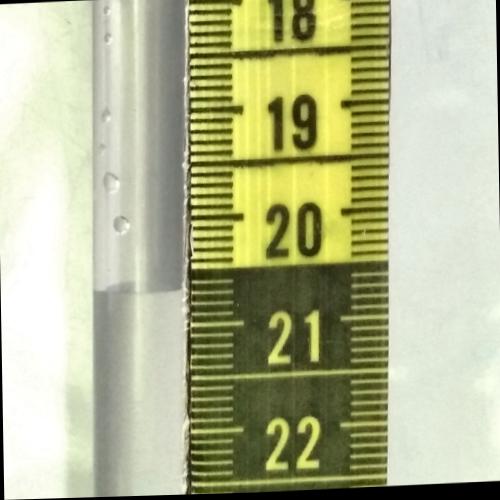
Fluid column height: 20.7 cm